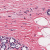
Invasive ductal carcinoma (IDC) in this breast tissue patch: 0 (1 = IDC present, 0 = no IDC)